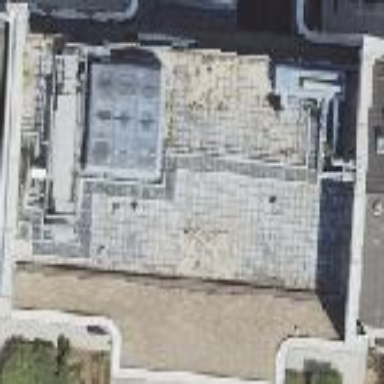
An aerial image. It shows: Office building with flat roof.